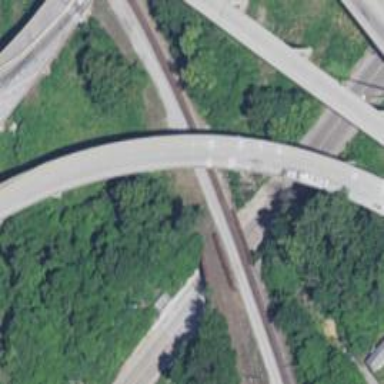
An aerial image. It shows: Abandoned railroad bridge.